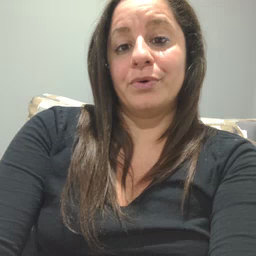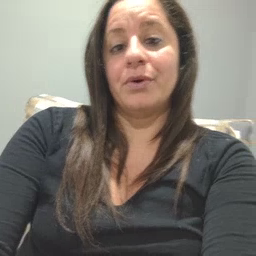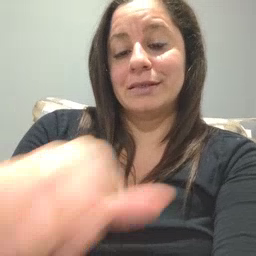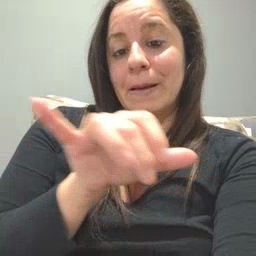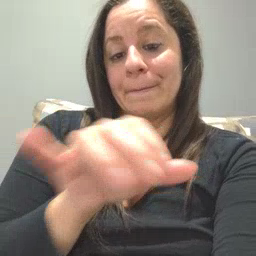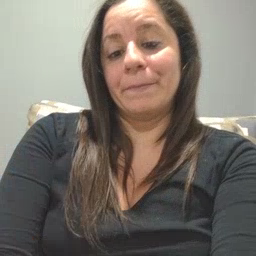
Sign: same